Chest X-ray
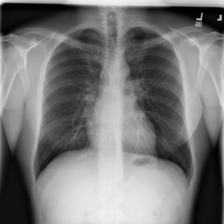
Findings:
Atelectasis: negative
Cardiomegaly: negative
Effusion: negative
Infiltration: negative
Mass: negative
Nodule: negative
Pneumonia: negative
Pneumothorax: negative
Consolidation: negative
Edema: negative
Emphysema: negative
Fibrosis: negative
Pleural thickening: negative
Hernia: negative